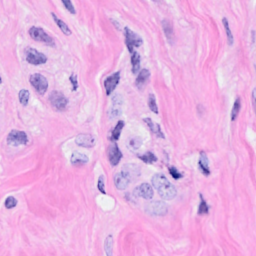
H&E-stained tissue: Breast